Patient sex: F
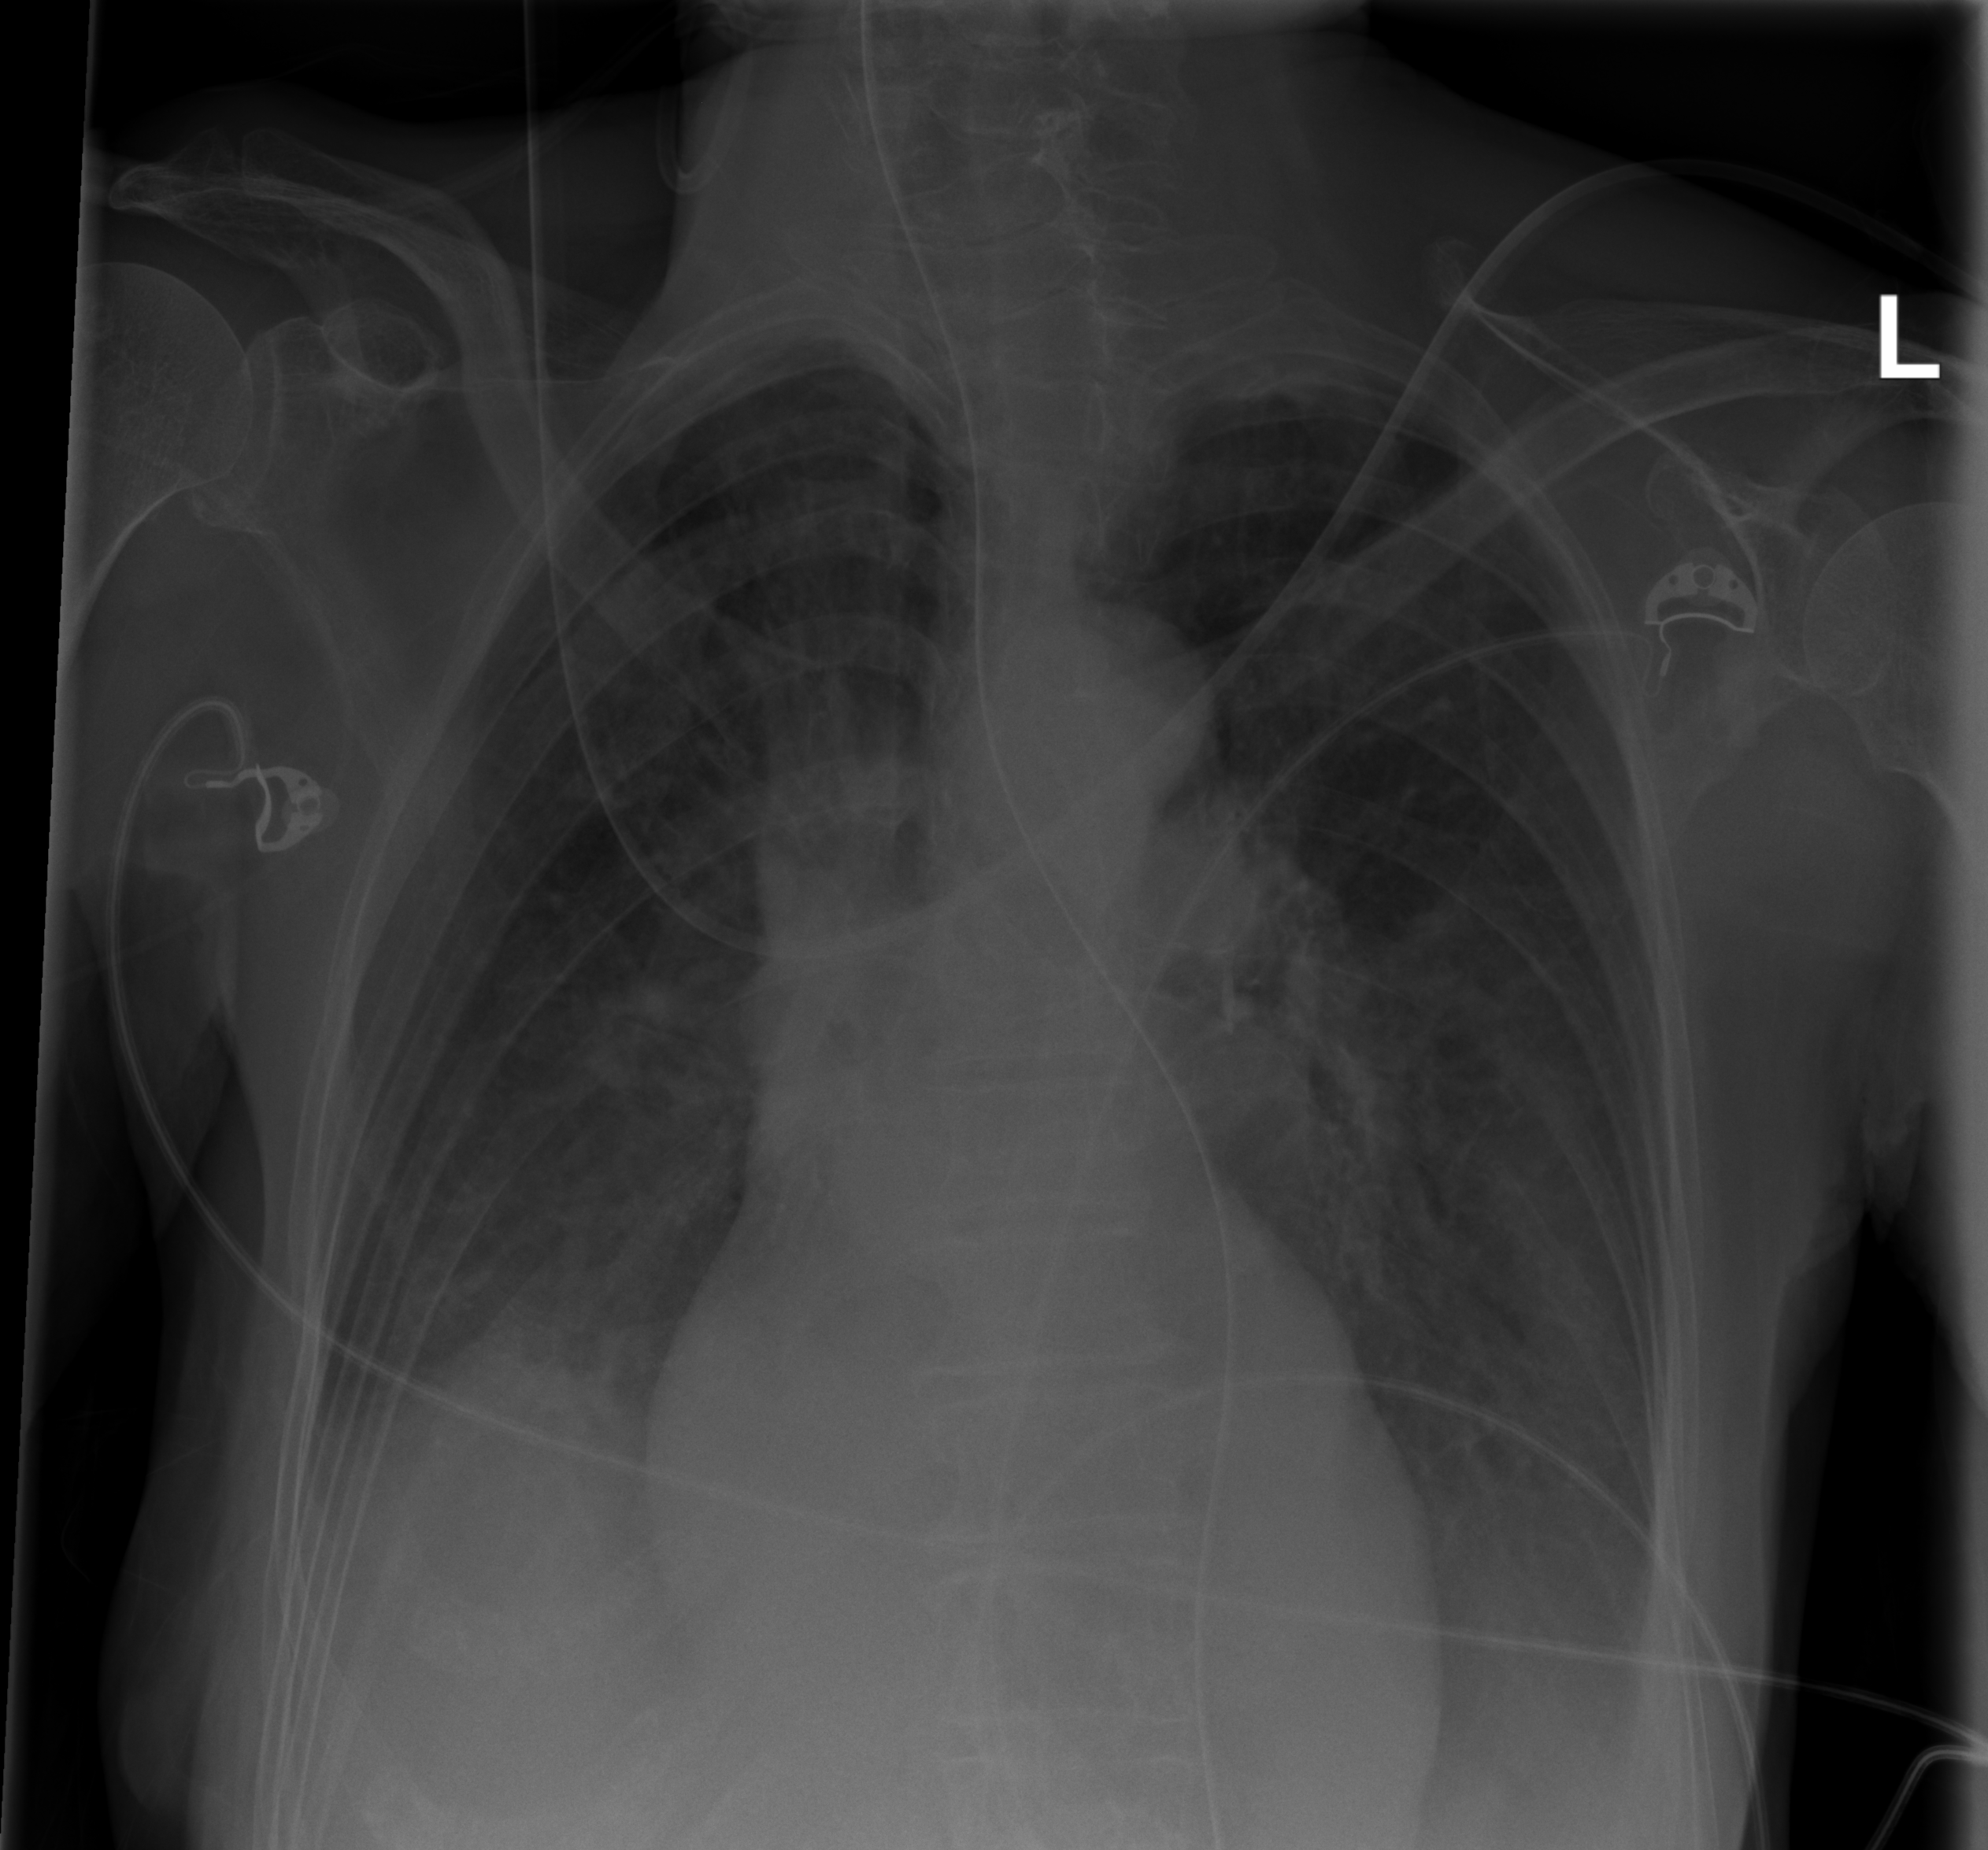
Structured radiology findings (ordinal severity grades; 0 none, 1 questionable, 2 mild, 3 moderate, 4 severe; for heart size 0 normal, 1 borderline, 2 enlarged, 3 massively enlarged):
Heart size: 1
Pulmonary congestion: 2
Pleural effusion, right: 2
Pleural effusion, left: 2
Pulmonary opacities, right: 0
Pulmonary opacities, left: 0
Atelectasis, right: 2
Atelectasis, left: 2